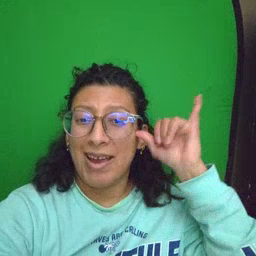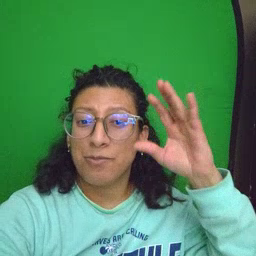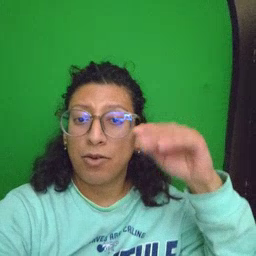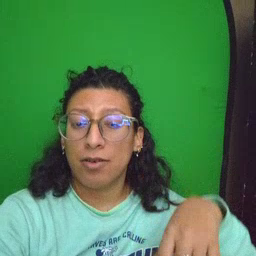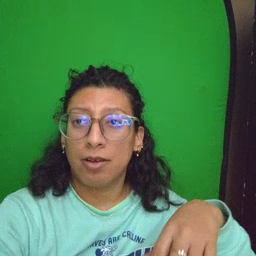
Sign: cowboy